Question: I am using jquery for Dropdown but there is some error and beacuse of which it is not working properly.
my html is
'''
<div id="maintain_execute_suite" style="margin-left: 169px; margin-top: 102px;">
<div class="row">
<div class="col-sm-3">
<div class="panel panel-default">
<div class="panel-body">
<div class="btn-group">
<button type="button" class="btn btn-default dropdown-toggle" data-toggle="dropdown">
<span data-bind="label">Select One Suite</span>&nbsp;<span class="caret"></span>
</button>
<ul class="dropdown-menu" role="menu">
<li><a href="#">Item 1</a></li>
<li><a href="#">Another item</a></li>
<li><a href="#">This is a longer item that will not fit properly</a></li>
</ul>
</div>
</div>
</div>
</div>
</div>
</div>
'''
and jquery is
'''
$( document.body ).on( 'click', '.dropdown-menu li', function( event ) {
var $target = $( event.currentTarget );
$target.closest( '.btn-group' )
.find( '[data-bind="label"]' ).text( $target.text() )
.end()
.children( '.dropdown-toggle' ).dropdown( 'toggle' );
return false;
});
'''
when i am clicking on menu then it is opening but it is not showing the value after selecting options from list. i have posted it into fiddle <URL>
I am not able to insert js and css of bootstrap

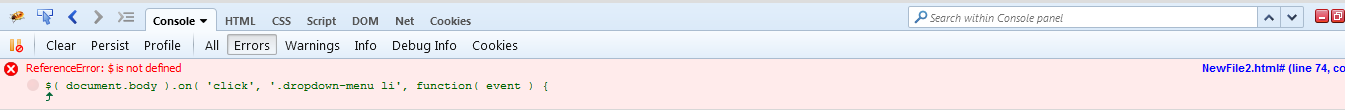
Answer: Have you included jQuery in your HTML?
'''
<script src="https://code.jquery.com/jquery-2.1.1.min.js"></script>
'''
Also check if any relative links to jQuery (Example, a link without http: 'src="//code...' ) is not breaking on your local machine.
Here is my exact code not in a fiddle that I open on my local machine without errors.:
'''
<!DOCTYPE html>
<html>
<head>
<meta charset="utf-8">
<title>Generic</title>
<link href="http://maxcdn.bootstrapcdn.com/bootstrap/3.3.1/css/bootstrap.min.css" rel="stylesheet">
</head>
<body>
<div id="maintain_execute_suite" style="margin-left: 169px; margin-top: 102px;">
<div class="row">
<div class="col-sm-3">
<div class="panel panel-default">
<div class="panel-body">
<div class="btn-group">
<button type="button" class="btn btn-default dropdown-toggle" data-toggle="dropdown">
<span data-bind="label">Select One Suite</span>&nbsp;<span class="caret"></span>
</button>
<ul class="dropdown-menu" role="menu">
<li><a href="#">Item 1</a></li>
<li><a href="#">Another item</a></li>
<li><a href="#">This is a longer item that will not fit properly</a></li>
</ul>
</div>
</div>
</div>
</div>
</div>
</div>
<script src="https://code.jquery.com/jquery-2.1.1.min.js"></script>
<script src="http://maxcdn.bootstrapcdn.com/bootstrap/3.3.1/js/bootstrap.min.js"></script>
<script>
$( document.body ).on( 'click', '.dropdown-menu li', function( event ) {
var $target = $( event.currentTarget );
$target.closest( '.btn-group' )
.find( '[data-bind="label"]' ).text( $target.text() )
.end()
.children( '.dropdown-toggle' ).dropdown( 'toggle' );
return false;
});
</script>
</body>
</html>
'''